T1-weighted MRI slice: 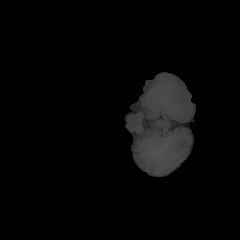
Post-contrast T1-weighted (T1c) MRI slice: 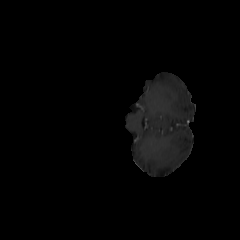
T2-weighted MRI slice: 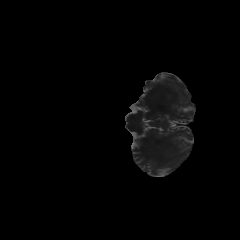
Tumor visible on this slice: no